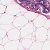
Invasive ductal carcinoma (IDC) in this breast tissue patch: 0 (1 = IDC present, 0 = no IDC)